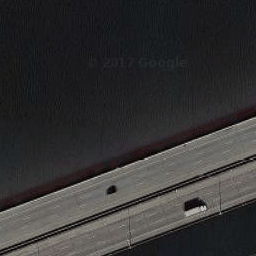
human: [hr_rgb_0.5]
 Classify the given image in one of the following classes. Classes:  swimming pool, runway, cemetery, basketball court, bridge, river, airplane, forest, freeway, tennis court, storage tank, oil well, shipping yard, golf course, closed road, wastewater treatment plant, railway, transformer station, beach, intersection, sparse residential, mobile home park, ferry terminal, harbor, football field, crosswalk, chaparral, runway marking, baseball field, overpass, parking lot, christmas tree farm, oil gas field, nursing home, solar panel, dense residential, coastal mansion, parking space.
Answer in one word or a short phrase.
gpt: bridge